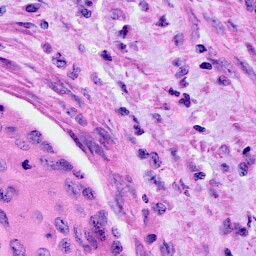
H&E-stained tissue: Cervix